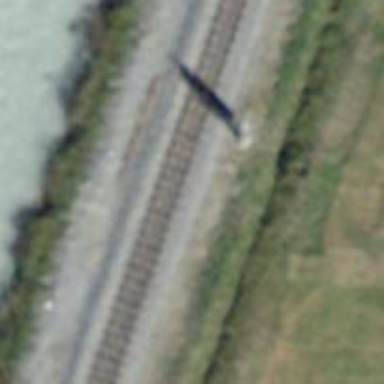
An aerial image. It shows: Railway signal.